Question: How to create the layout for android as on image?

I try next code:
'''
<RelativeLayout
android:layout_width="match_parent"
android:layout_height="match_parent">
<TextView
android:layout_width="wrap_content"
android:layout_height="wrap_content"
android:text="kkkkddd"
android:layout_marginLeft="100dp"
android:id="@+id/text_email" />
<TextView
android:layout_width="wrap_content"
android:layout_height="wrap_content"
android:text="@string/prompt_email"
android:id="@+id/text_label_email"
android:layout_toLeftOf="@id/text_email" />
...
'''
but 'label_email' is hidden.
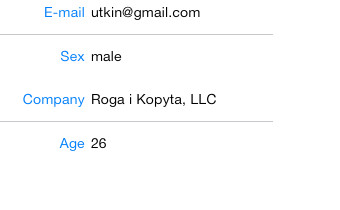
Answer: You should place your label-TextView first and set for it fixed width. Than place value-TextView to right of label:
'''
<RelativeLayout
android:layout_width="match_parent"
android:layout_height="match_parent">
<TextView
android:layout_width="100dp"
android:layout_height="wrap_content"
android:text="@string/prompt_email"
android:id="@+id/text_label_email"/>
<TextView
android:layout_width="wrap_content"
android:layout_height="wrap_content"
android:text="kkkkddd"
android:toRightOf="@id/text_label_email"
android:id="@+id/text_email" />
'''